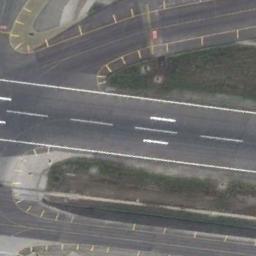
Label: runway